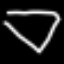
Label: diamond